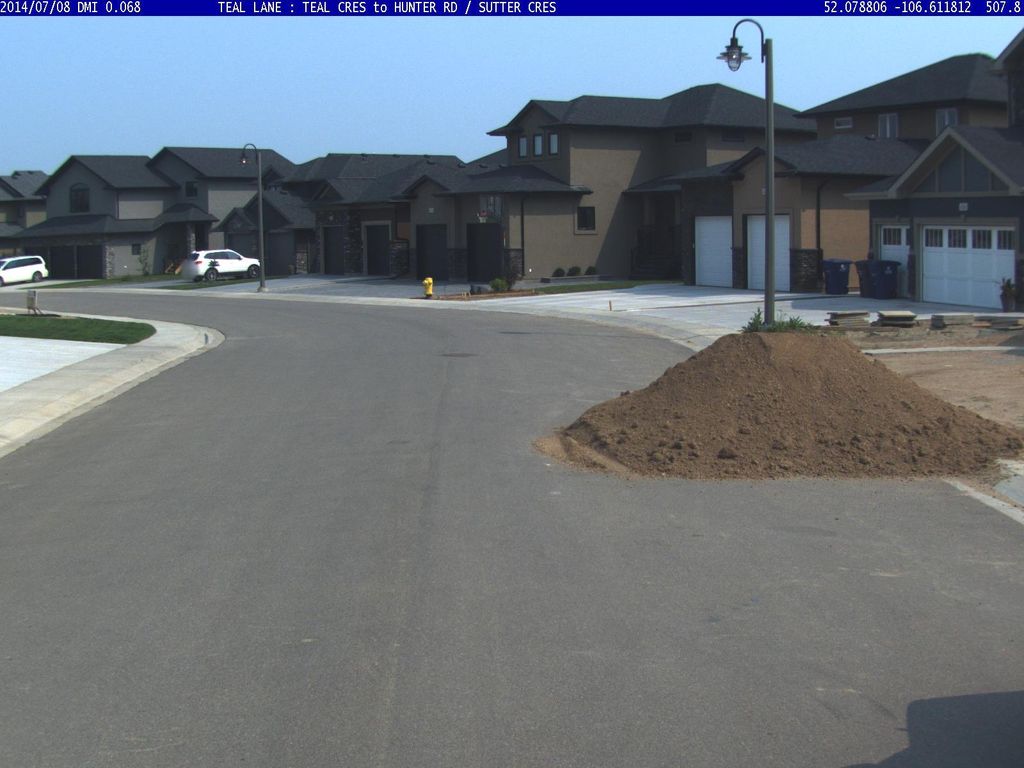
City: saskatoon